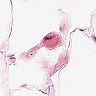
Metastatic tissue present: no